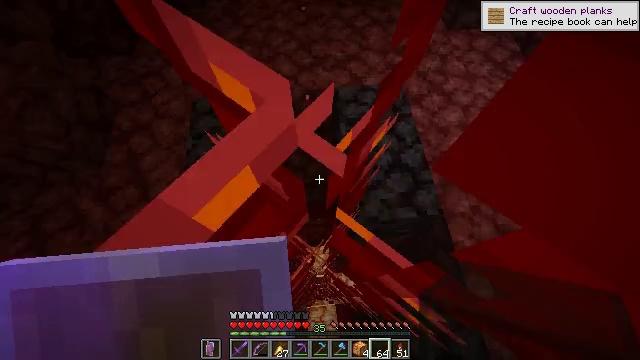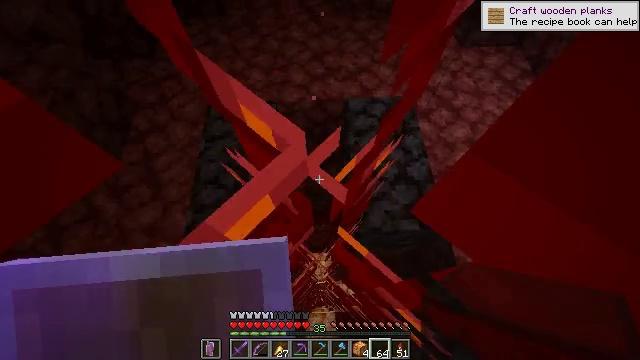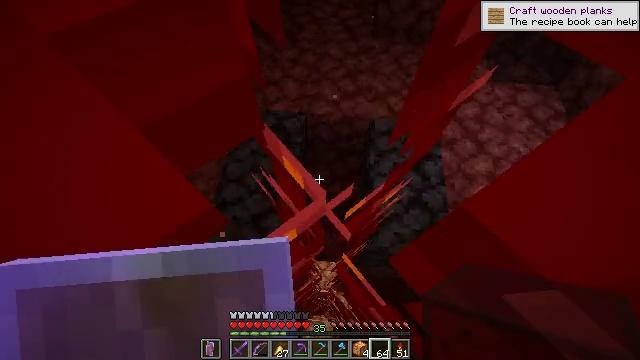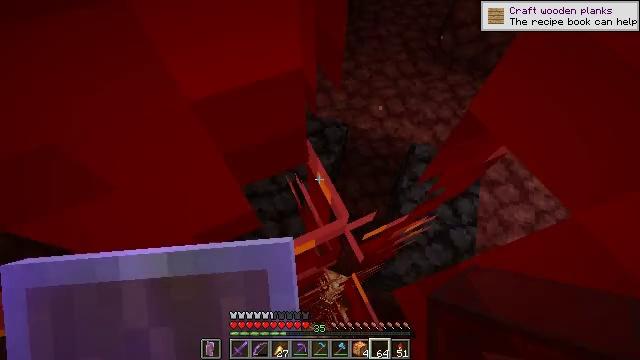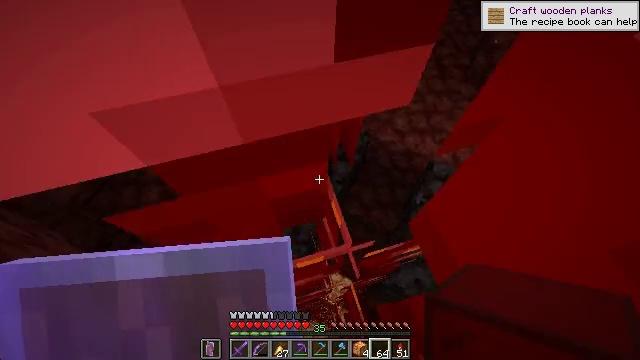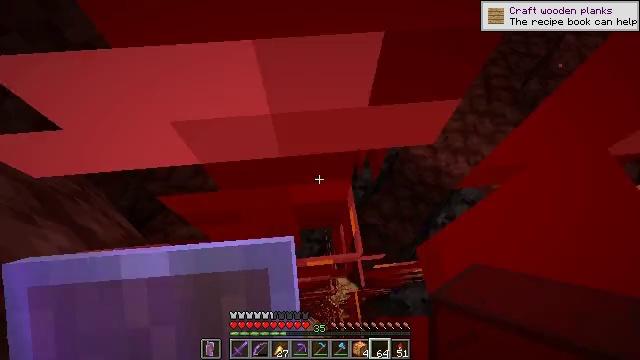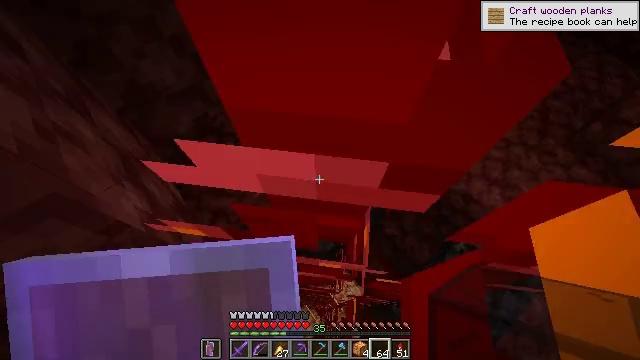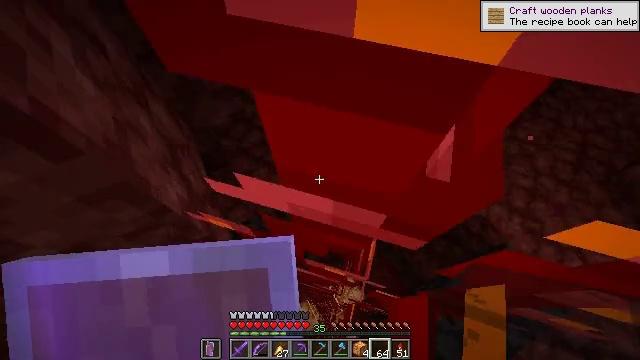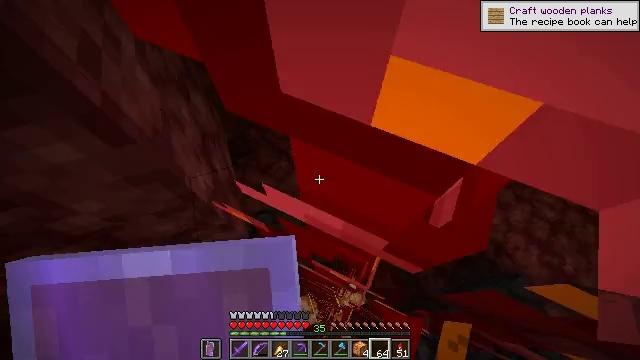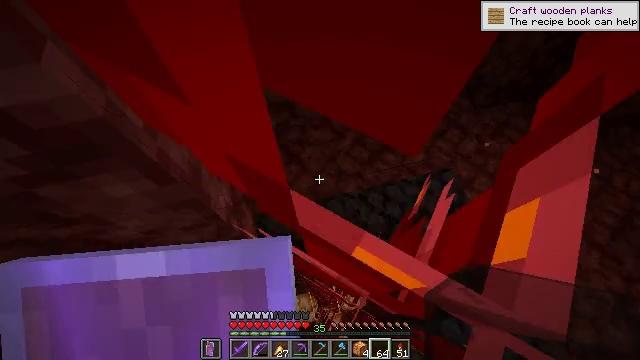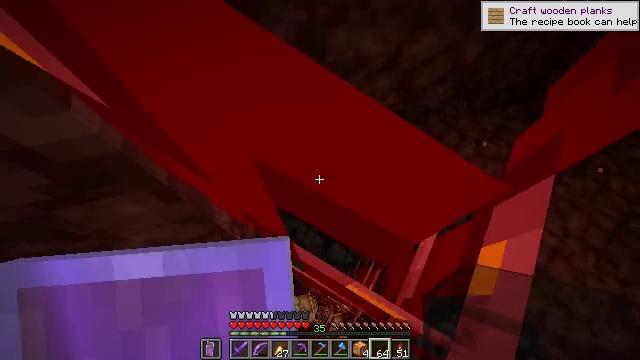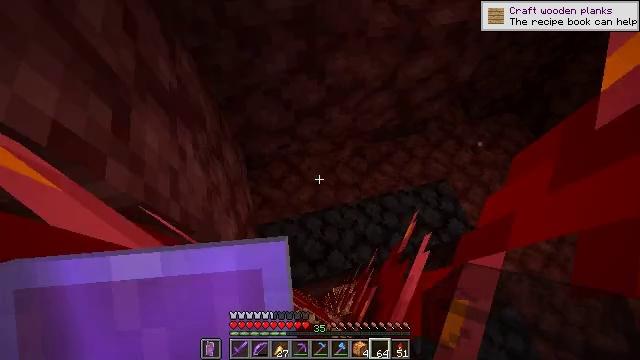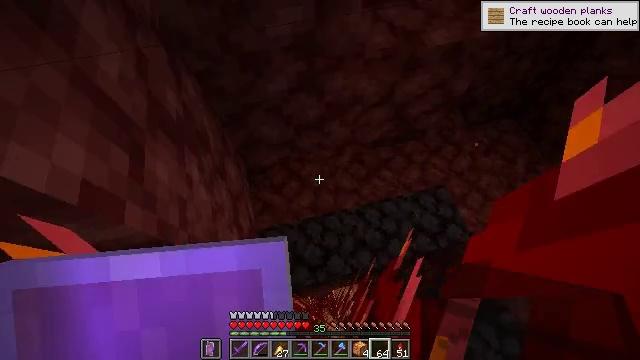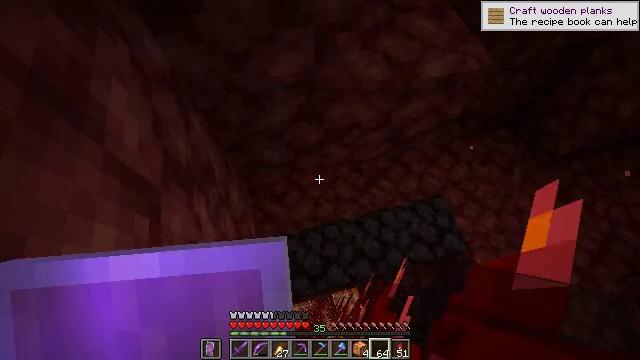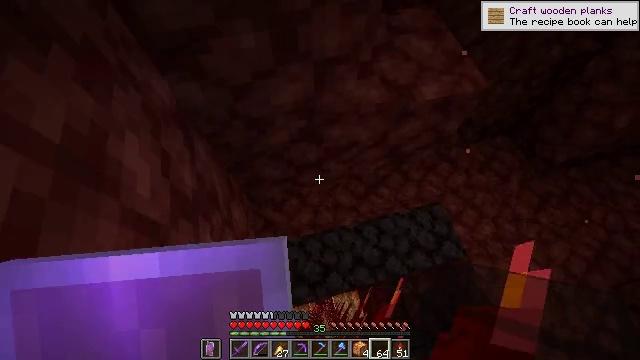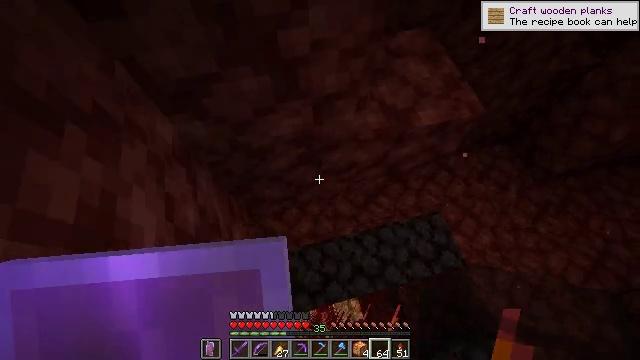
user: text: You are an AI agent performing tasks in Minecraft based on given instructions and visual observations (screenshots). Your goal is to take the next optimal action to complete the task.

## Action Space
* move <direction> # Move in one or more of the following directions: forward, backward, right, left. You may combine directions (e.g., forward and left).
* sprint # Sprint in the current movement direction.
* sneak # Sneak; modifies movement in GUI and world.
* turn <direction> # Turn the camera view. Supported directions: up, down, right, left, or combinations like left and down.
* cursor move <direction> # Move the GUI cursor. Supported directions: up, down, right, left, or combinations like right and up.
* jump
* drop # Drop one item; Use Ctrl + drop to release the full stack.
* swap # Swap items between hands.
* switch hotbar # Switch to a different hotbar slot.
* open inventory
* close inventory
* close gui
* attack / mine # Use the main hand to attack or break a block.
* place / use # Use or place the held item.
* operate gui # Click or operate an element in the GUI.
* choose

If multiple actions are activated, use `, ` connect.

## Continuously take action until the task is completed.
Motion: motion action
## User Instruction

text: Get some blackstone from the ground.
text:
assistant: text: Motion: turn left and up, jump
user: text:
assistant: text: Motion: turn left and up, jump
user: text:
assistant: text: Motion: turn left and up, jump
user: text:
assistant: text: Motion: turn left, jump
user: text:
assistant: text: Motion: turn left, jump
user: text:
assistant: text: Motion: turn left and down, jump
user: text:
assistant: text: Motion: move forward, turn left, jump
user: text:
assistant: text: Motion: move forward, turn left, jump
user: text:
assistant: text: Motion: move forward, turn left, jump
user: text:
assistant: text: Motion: move forward, jump
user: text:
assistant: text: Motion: move forward, jump
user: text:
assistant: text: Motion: move forward, jump
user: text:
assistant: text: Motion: move forward, jump
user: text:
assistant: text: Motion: move forward, jump
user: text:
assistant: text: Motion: move forward, jump
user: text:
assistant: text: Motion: move forward
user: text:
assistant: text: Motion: move forward
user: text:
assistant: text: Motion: move forward
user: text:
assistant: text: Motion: move forward
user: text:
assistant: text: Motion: move forward
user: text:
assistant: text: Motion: move forward
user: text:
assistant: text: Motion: move forward, turn right and down
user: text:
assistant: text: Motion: turn right and down
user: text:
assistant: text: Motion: turn right and down
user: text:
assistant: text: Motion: turn right
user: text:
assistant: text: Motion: turn right and up
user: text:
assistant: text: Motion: turn right
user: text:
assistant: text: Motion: turn right
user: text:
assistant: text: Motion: turn right and up
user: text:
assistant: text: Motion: no_op